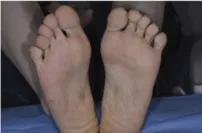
Clinical examination and Intraoral examination (A-F).
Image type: medical_photograph (skin_photograph)